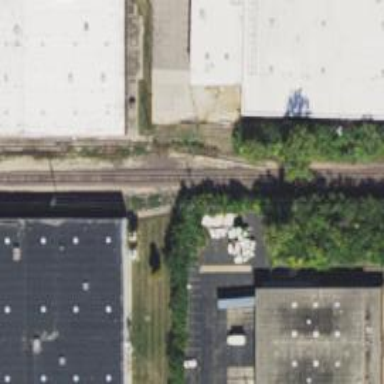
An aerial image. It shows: Abandoned railway spur.